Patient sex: M
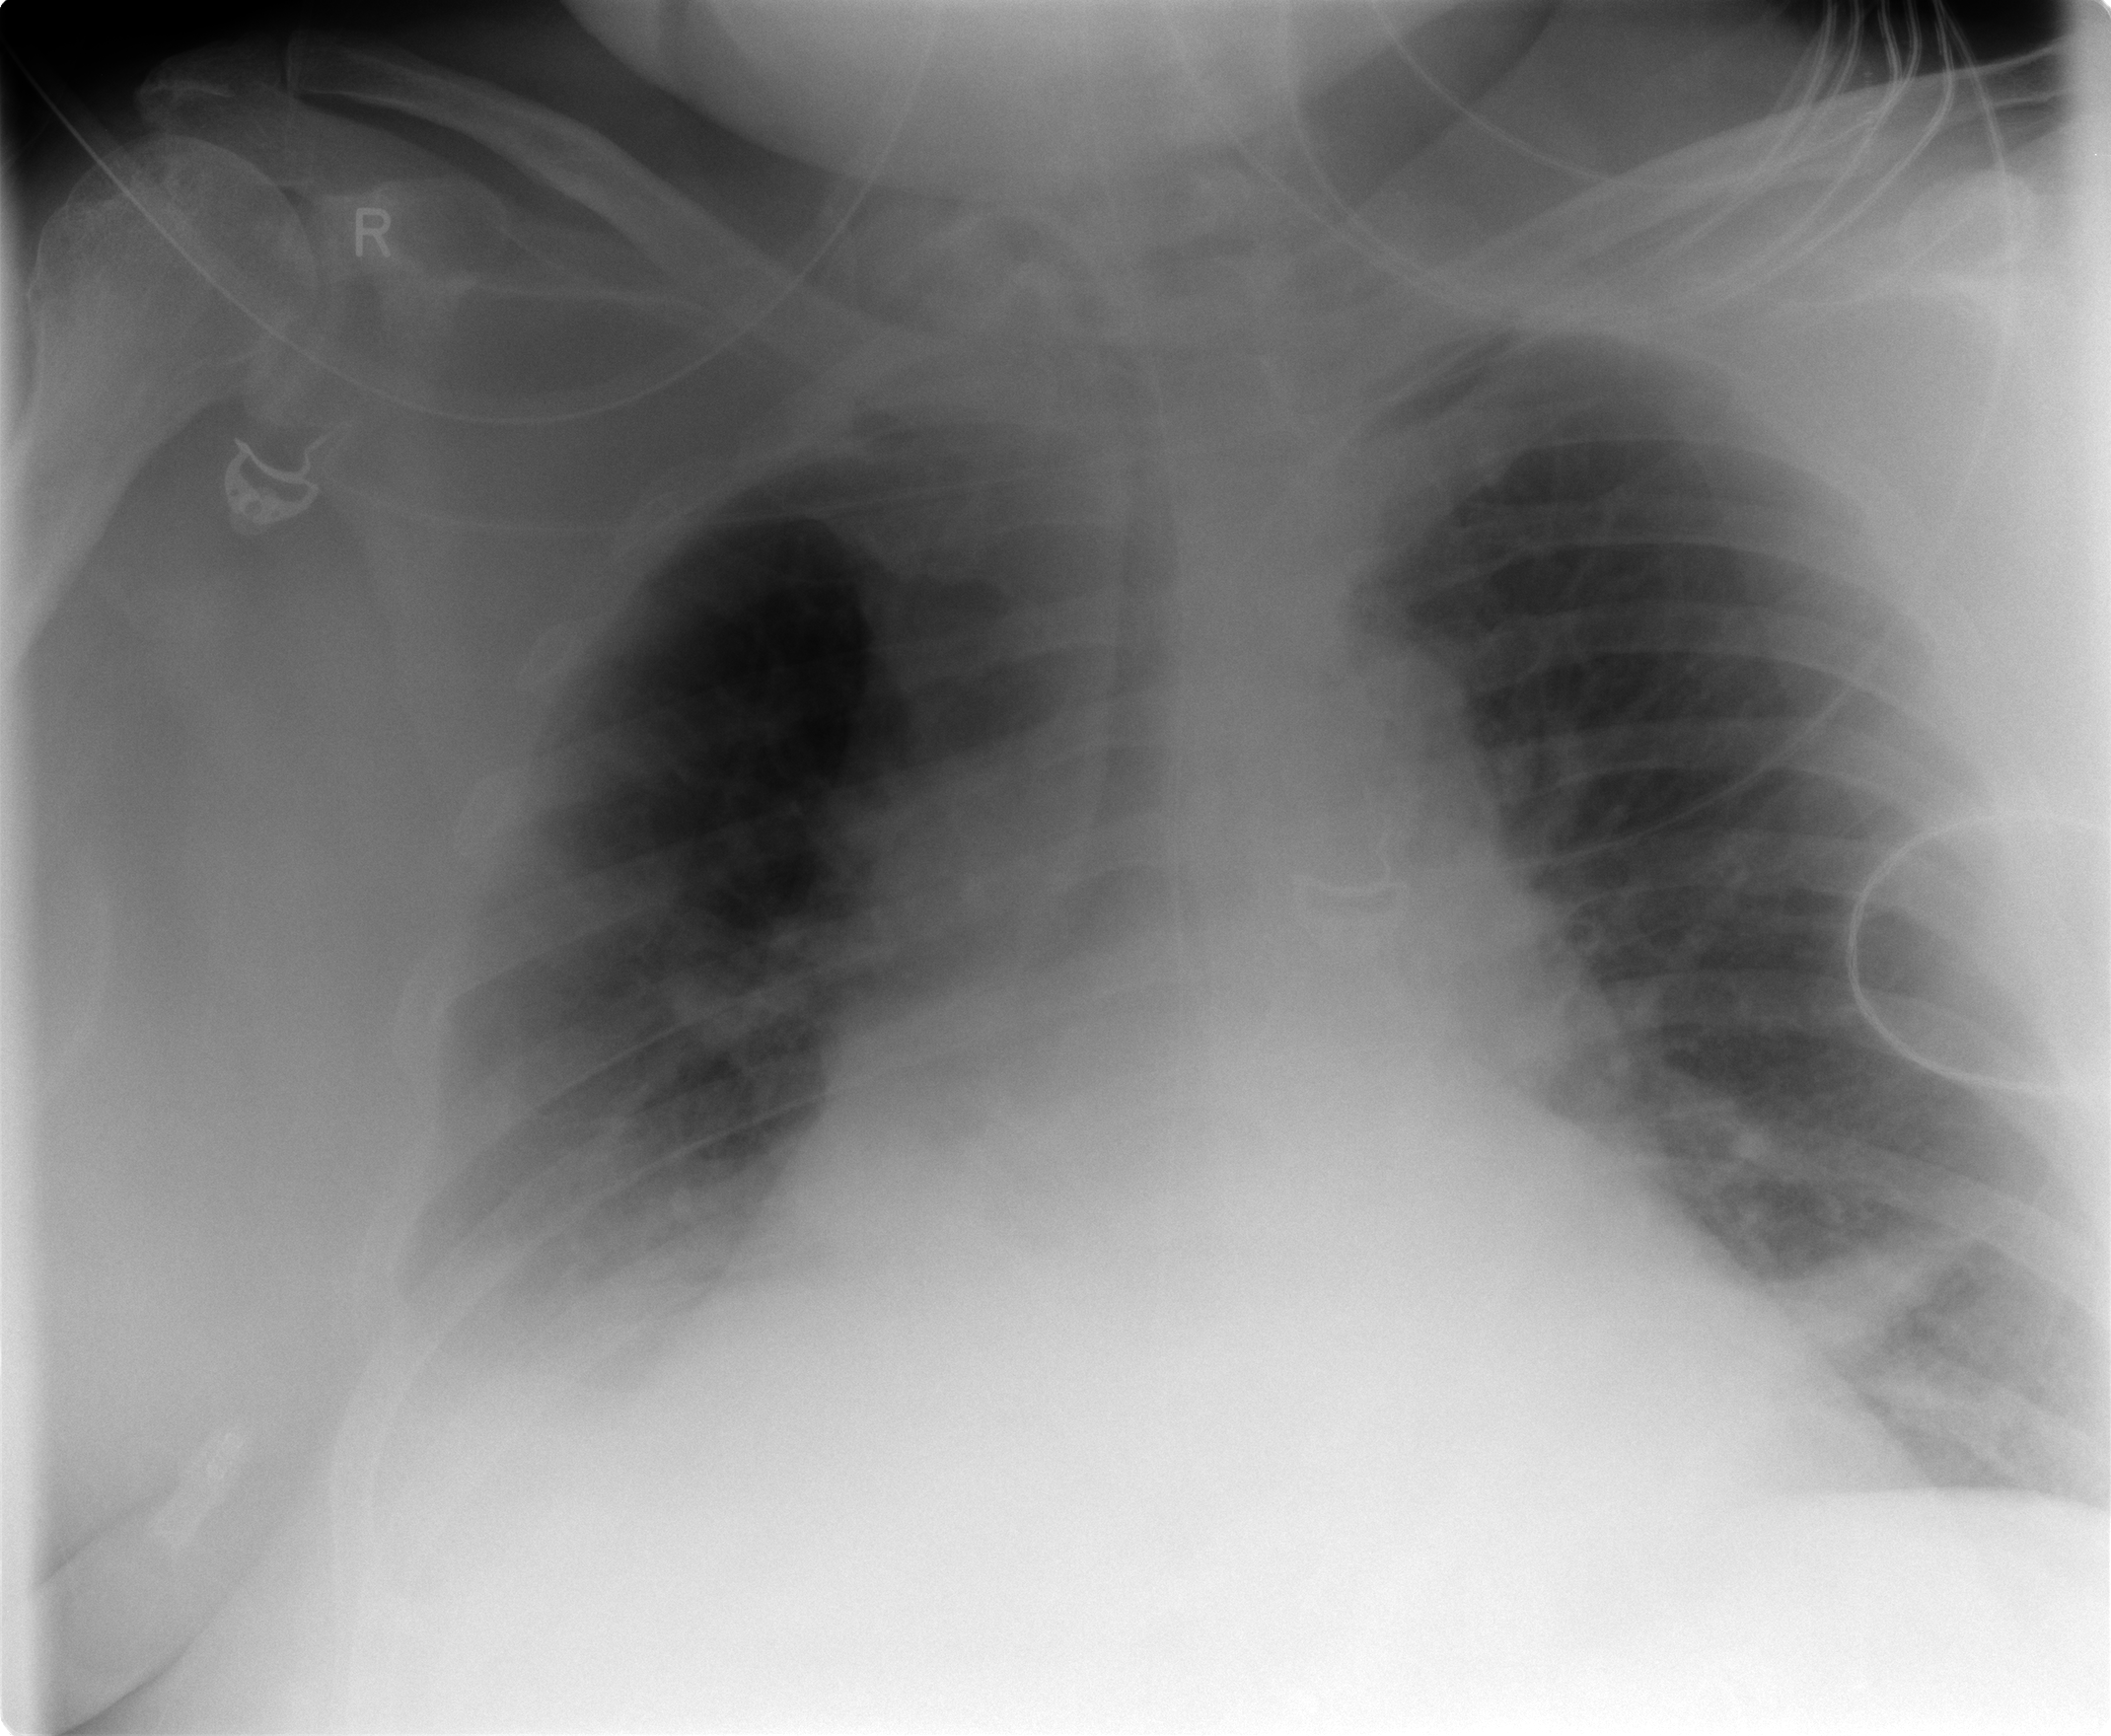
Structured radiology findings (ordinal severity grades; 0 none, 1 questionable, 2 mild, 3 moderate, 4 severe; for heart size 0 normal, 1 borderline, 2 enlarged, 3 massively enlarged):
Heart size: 2
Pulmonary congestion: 0
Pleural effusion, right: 2
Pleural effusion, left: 2
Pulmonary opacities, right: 0
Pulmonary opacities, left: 2
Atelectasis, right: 2
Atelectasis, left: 2